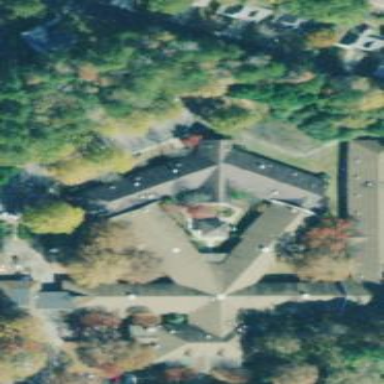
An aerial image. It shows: Nursing home building.